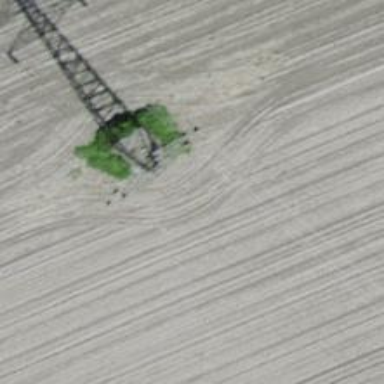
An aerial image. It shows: Power tower.